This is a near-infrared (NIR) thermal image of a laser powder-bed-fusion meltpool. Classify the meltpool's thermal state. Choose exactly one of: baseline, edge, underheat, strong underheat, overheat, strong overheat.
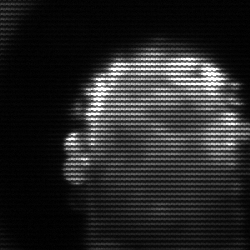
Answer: baseline